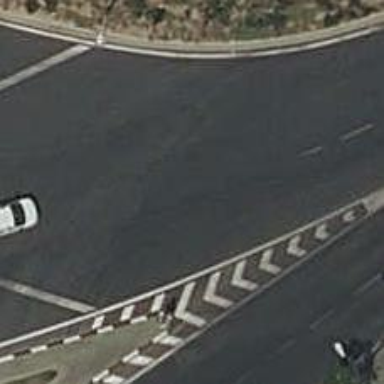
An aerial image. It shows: Road with traffic signals.